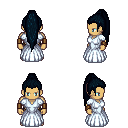
a pixel art fantasy rpg character, male body template, human, tanned skin, underdress, robe skirt, raven extra-long topknot hairstyle, leather bracers, black slippers, four views (front, back, left, right), 2x2 character sprite sheet, small pixel art, hard edges, no anti-aliasing